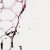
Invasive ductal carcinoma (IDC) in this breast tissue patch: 0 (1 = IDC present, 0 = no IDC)